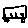
Label: car